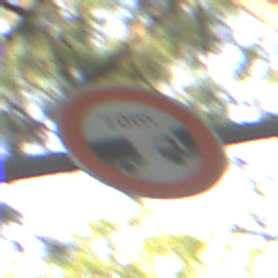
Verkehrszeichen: VerbotUnterschreitenMindestabstand
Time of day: MorningAfternoon
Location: Outdoor (RoadRail)
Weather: Clear
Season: NotSpecified
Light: Natural